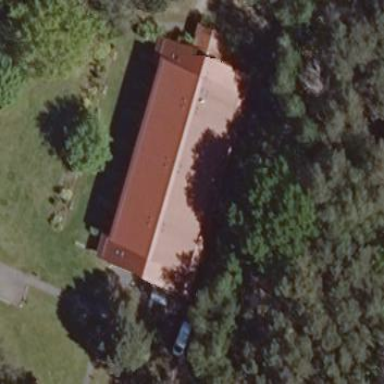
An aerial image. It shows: Guest house.